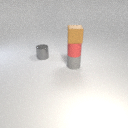
small brown rubber cube above small gray rubber cylinder